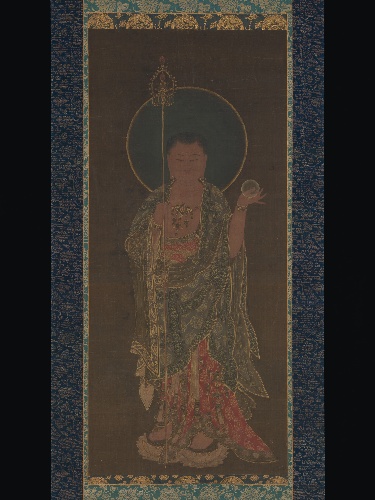
Title: 지장보살도 고려|地藏菩薩圖 高麗|Kshitigarbha
Artist: Unidentified artist
Date: first half of the 14th century
Object type: Hanging scroll
Classification: Paintings
Medium: Hanging scroll; ink, color, and gold on silk
Culture: Korea
Period: Goryeo dynasty (918–1392)
Dimensions: Image: 33 1/4 × 14 1/2 in. (84.5 × 36.8 cm)
Overall with mounting: 79 × 25 3/8 in. (200.7 × 64.5 cm)
Overall with knobs: 79 × 27 1/4 in. (200.7 × 69.2 cm)
Department: Asian Art
Credit line: H. O. Havemeyer Collection, Gift of Horace Havemeyer, 1929
Accession year: 1929
Repository: Metropolitan Museum of Art, New York, NY
Tags: Buddhism|Bodhisattvas